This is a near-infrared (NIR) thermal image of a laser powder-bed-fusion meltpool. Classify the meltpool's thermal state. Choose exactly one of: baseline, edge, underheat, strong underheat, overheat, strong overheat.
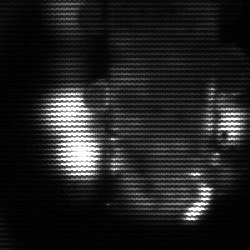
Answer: strong underheat